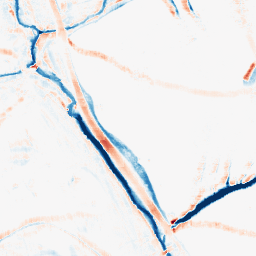
Category: morphological
Decomposition family: morphological_rect
Decomposition parameters: operation: average
width: 10
height: 10
Upsampling method: bspline
Upsampling parameters: scale: 4
Upsampling scale: 4